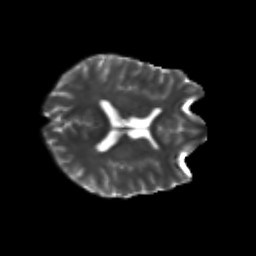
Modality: T2w
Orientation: axial
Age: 29
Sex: male
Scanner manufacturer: siemens
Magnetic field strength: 3 T
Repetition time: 3.5 s
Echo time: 0.104 s